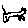
Label: cat